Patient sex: M
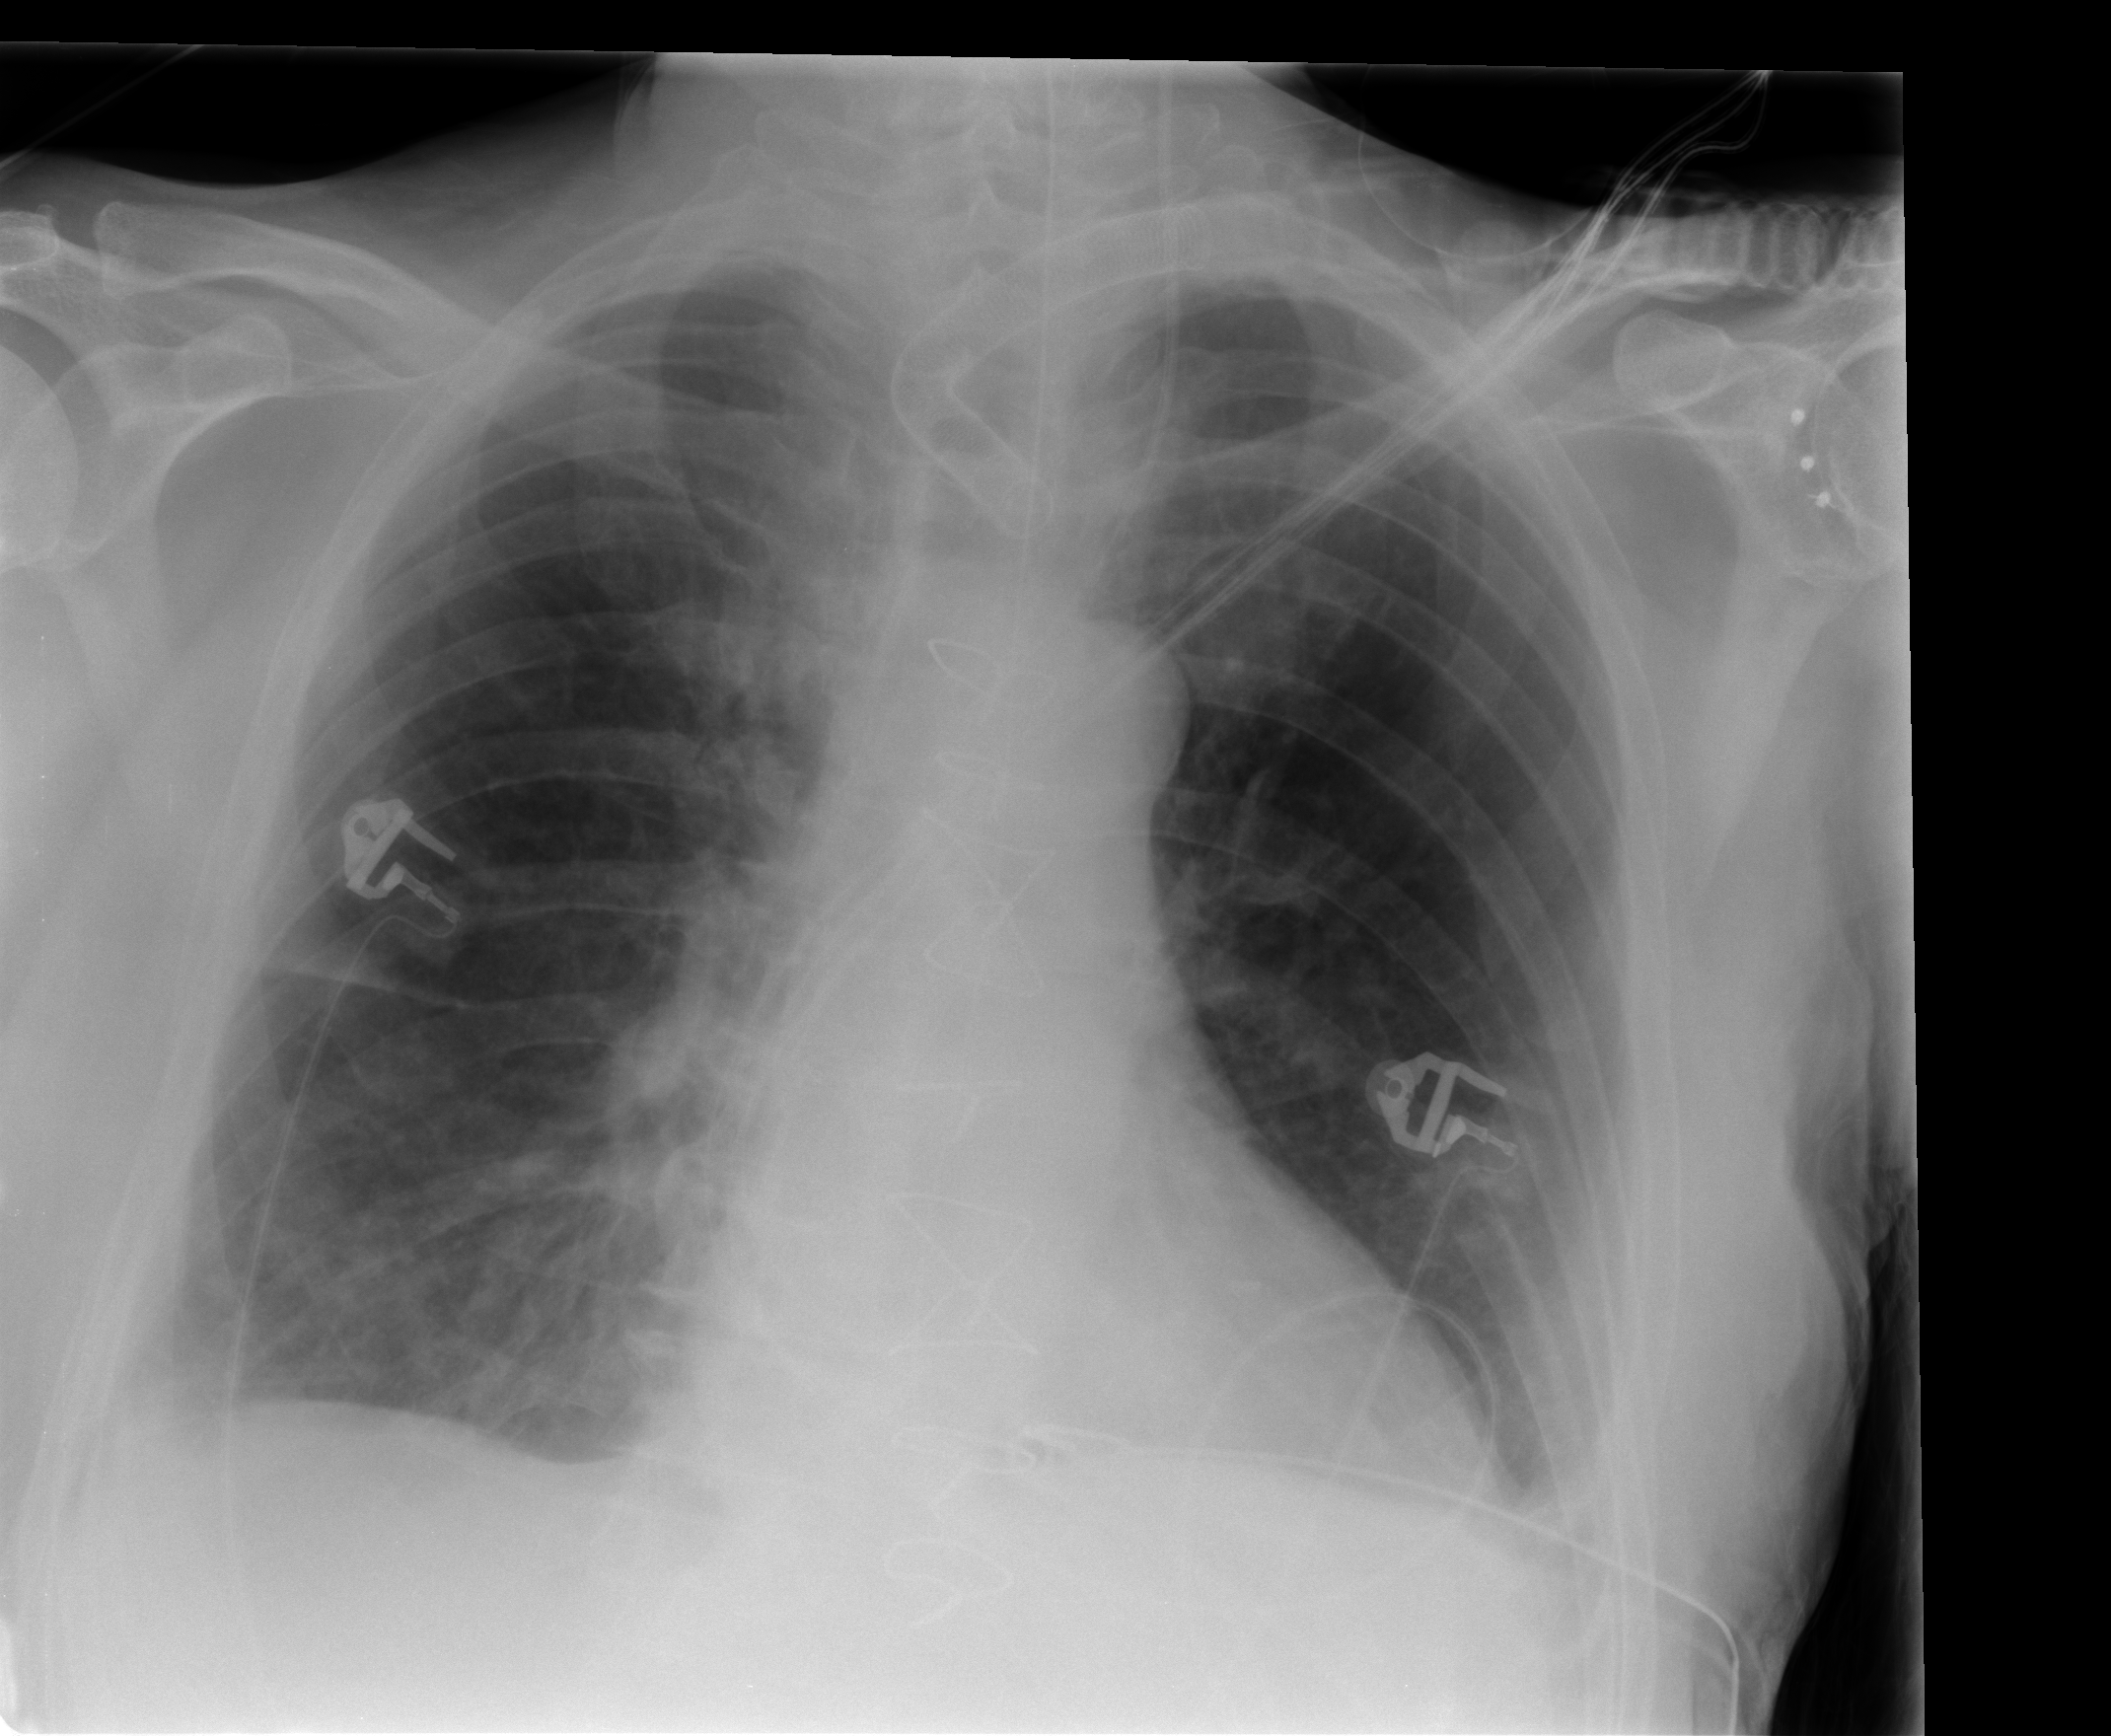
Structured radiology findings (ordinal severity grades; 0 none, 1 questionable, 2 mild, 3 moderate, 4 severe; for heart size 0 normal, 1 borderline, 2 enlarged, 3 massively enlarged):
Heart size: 2
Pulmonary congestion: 0
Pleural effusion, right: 2
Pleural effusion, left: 2
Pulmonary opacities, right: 0
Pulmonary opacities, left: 0
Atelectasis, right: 2
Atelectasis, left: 2